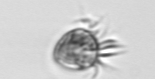
Label: Ciliophora